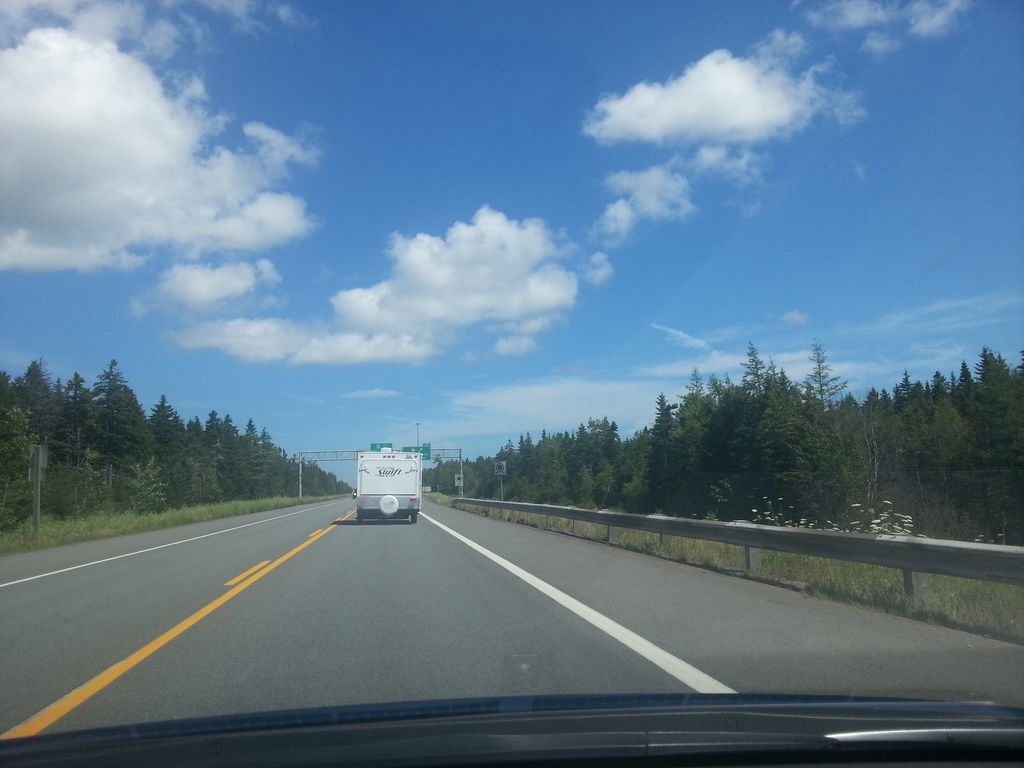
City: charlottetown